Question: I'm creating an WPF application that allows a user to enter some details about their Employee, using 'Entity Framework', CRUD operations and MVVM.
So far, I have two 'ListViews'. One contains a list of employees names (listview1), while the other (listview2) lists their details such as Date of Birth, address etc. The Image below will give you a better picture of what I'm creating;

I am using a 'CollectionViewSoruce' to enable me to filter the results on listview2 when you select a specific name from listbox1. So far I am able to achieve this, but When I add an employee or delete, it throws an exception;
'''
An unhandled exception of type 'System.StackOverflowException' occurred in *.UI.exe
'''
Here are the code snippets that might help
ViewModel:
'''
private EmployeeListViewModel()
: base("")
{
EmployeeList = new ObservableCollection<EmployeeViewModel>(GetEmployees());
this._employeeCol = new ListCollectionView(this.employeeList);
}
private ListCollectionView _employeeCol;
public ICollectionView EmployeeCollection
{
get { return this._employeeCol; }
}
private ObservableCollection<EmployeeViewModel> employeeList;
public ObservableCollection<EmployeeViewModel> EmployeeList
{
get { return employeeList; }
set
{
employeeList = value;
OnPropertyChanged("EmployeeList");
}
}
private EmployeeViewModel selectedEmployee = null;
public EmployeeViewModel SelectedEmployee
{
get
{
return selectedEmployee;
}
set
{
selectedEmployee = value;
OnPropertyChanged("SelectedEmployee");
EmployeeCollection.Filter = new Predicate<object>(o => SelectedEmployee != null && o != null && ((EmployeeViewModel)o).EmployeeID == SelectedEmployee.EmployeeID);
}
}
internal ObservableCollection<EmployeeViewModel> GetEmployees()
{
if (employeeList == null)
employeeList = new ObservableCollection<EmployeeViewModel>();
employeeList.Clear();
foreach (DataObjects.Employee i in new EmployeeRepository().GetAllEmployees())
{
EmployeeViewModel c = new EmployeeViewModel(i);
employeeList.Add(c);
}
return employeeList;
}
'''
ListView2 - EmployeeListView;
'''
<ListView Name="lsvEmpoyeeList" Height="170" Width="700"
ScrollViewer.VerticalScrollBarVisibility="Visible"
ScrollViewer.HorizontalScrollBarVisibility="Visible"
HorizontalAlignment="Center"
IsSynchronizedWithCurrentItem="True"
ItemsSource="{Binding EmployeeCollection}"
SelectedItem="{Binding SelectedEmployee}">
<ListView.View>
<GridView>
<GridViewColumn Header="Position" DisplayMemberBinding="{Binding Position}" Width="100" />
<GridViewColumn Header="DateOfBirth" DisplayMemberBinding="{Binding DateOfBirth, StringFormat={}\{0:dd/MM/yyyy\}}" Width="100" />
</GridView>
</ListView.View>
</ListView>
'''
ListView1 - EmployeeSetUpView;
'''
<ListView Height="380" HorizontalAlignment="Left" Name="lsNames" VerticalAlignment="Top" Width="170"
ScrollViewer.VerticalScrollBarVisibility="Visible"
ScrollViewer.HorizontalScrollBarVisibility="Visible"
SelectedItem="{Binding SelectedEmployee}"
ItemsSource="{Binding EmployeeList}" Grid.RowSpan="2" Grid.Row="1">
<ListView.View>
<GridView>
<GridViewColumn Header="FirstName" DisplayMemberBinding="{Binding FirstName}" Width="80" />
<GridViewColumn Header="Surname" DisplayMemberBinding="{Binding Surname}" Width="80" />
</GridView>
</ListView.View>
</ListView>
<ContentControl Grid.Column="1" Grid.Row="1" HorizontalAlignment="Center"
Content="{Binding}" ContentTemplate="{StaticResource EmployeeListView}" />
'''
As you can see, I have put the filter within the 'setaccessor'. I placed it within the constructor but what seems to happen is that none of the details appeared on the ListView2.
Furthermore, if I select a row from listview2 rather then from listview1, it also produces the 'StackOverFlowException' which I am unsure why.
Any help would be appreciated or advice. Also, sorry for the large question!
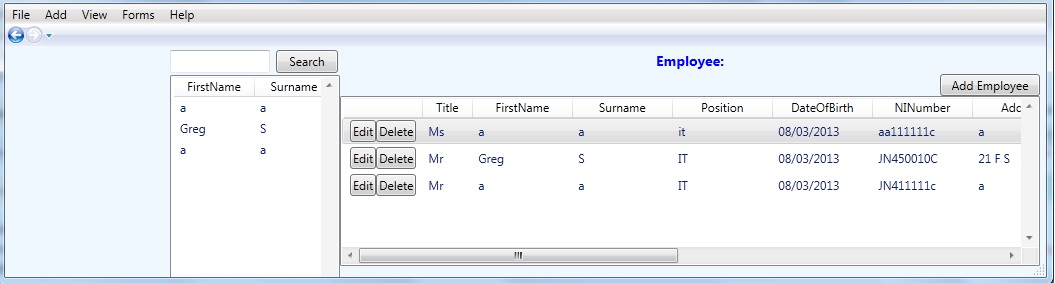
Answer: I don't think the UI knows that 'EmployeeCollection' has changed
Try adding a 'PropertyChanged' event for 'EmployeeCollection' in the 'SelectedEmployee' setter after the filter is applied.
'''
public EmployeeViewModel SelectedEmployee
{
get { return selectedEmployee;}
set
{
selectedEmployee = value;
OnPropertyChanged("SelectedEmployee");
EmployeeCollection.Filter = new Predicate<object>(o => SelectedEmployee != null && o != null && ((EmployeeViewModel)o).EmployeeID == SelectedEmployee.EmployeeID);
// EmployeeCollection view has changed, Notify UI
OnPropertyChanged("EmployeeCollection");
}
}
'''
And as for the 'StackOverflowException' I think this is caused by the fact both 'ListView' have a 'TwoWay' binding on 'SelectedEmployee', so when one ListView1 changes SelectedItem it causes ListView2 to update its selected item which updates ListView1 and so on, and so on.
Try setting the binding to OneWay for 'SelectedEmployee' on ListView2
> SelectedItem="{Binding SelectedEmployee, Mode=OneWay}">